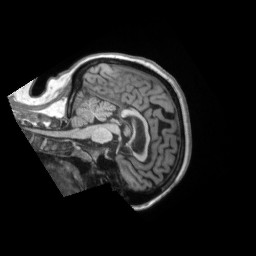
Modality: T1w
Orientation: sagittal
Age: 60
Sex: female
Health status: ill
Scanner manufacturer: siemens
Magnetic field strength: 3 T
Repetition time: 2.2 s
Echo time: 0.00157 s